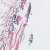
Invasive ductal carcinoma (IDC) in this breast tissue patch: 0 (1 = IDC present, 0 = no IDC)